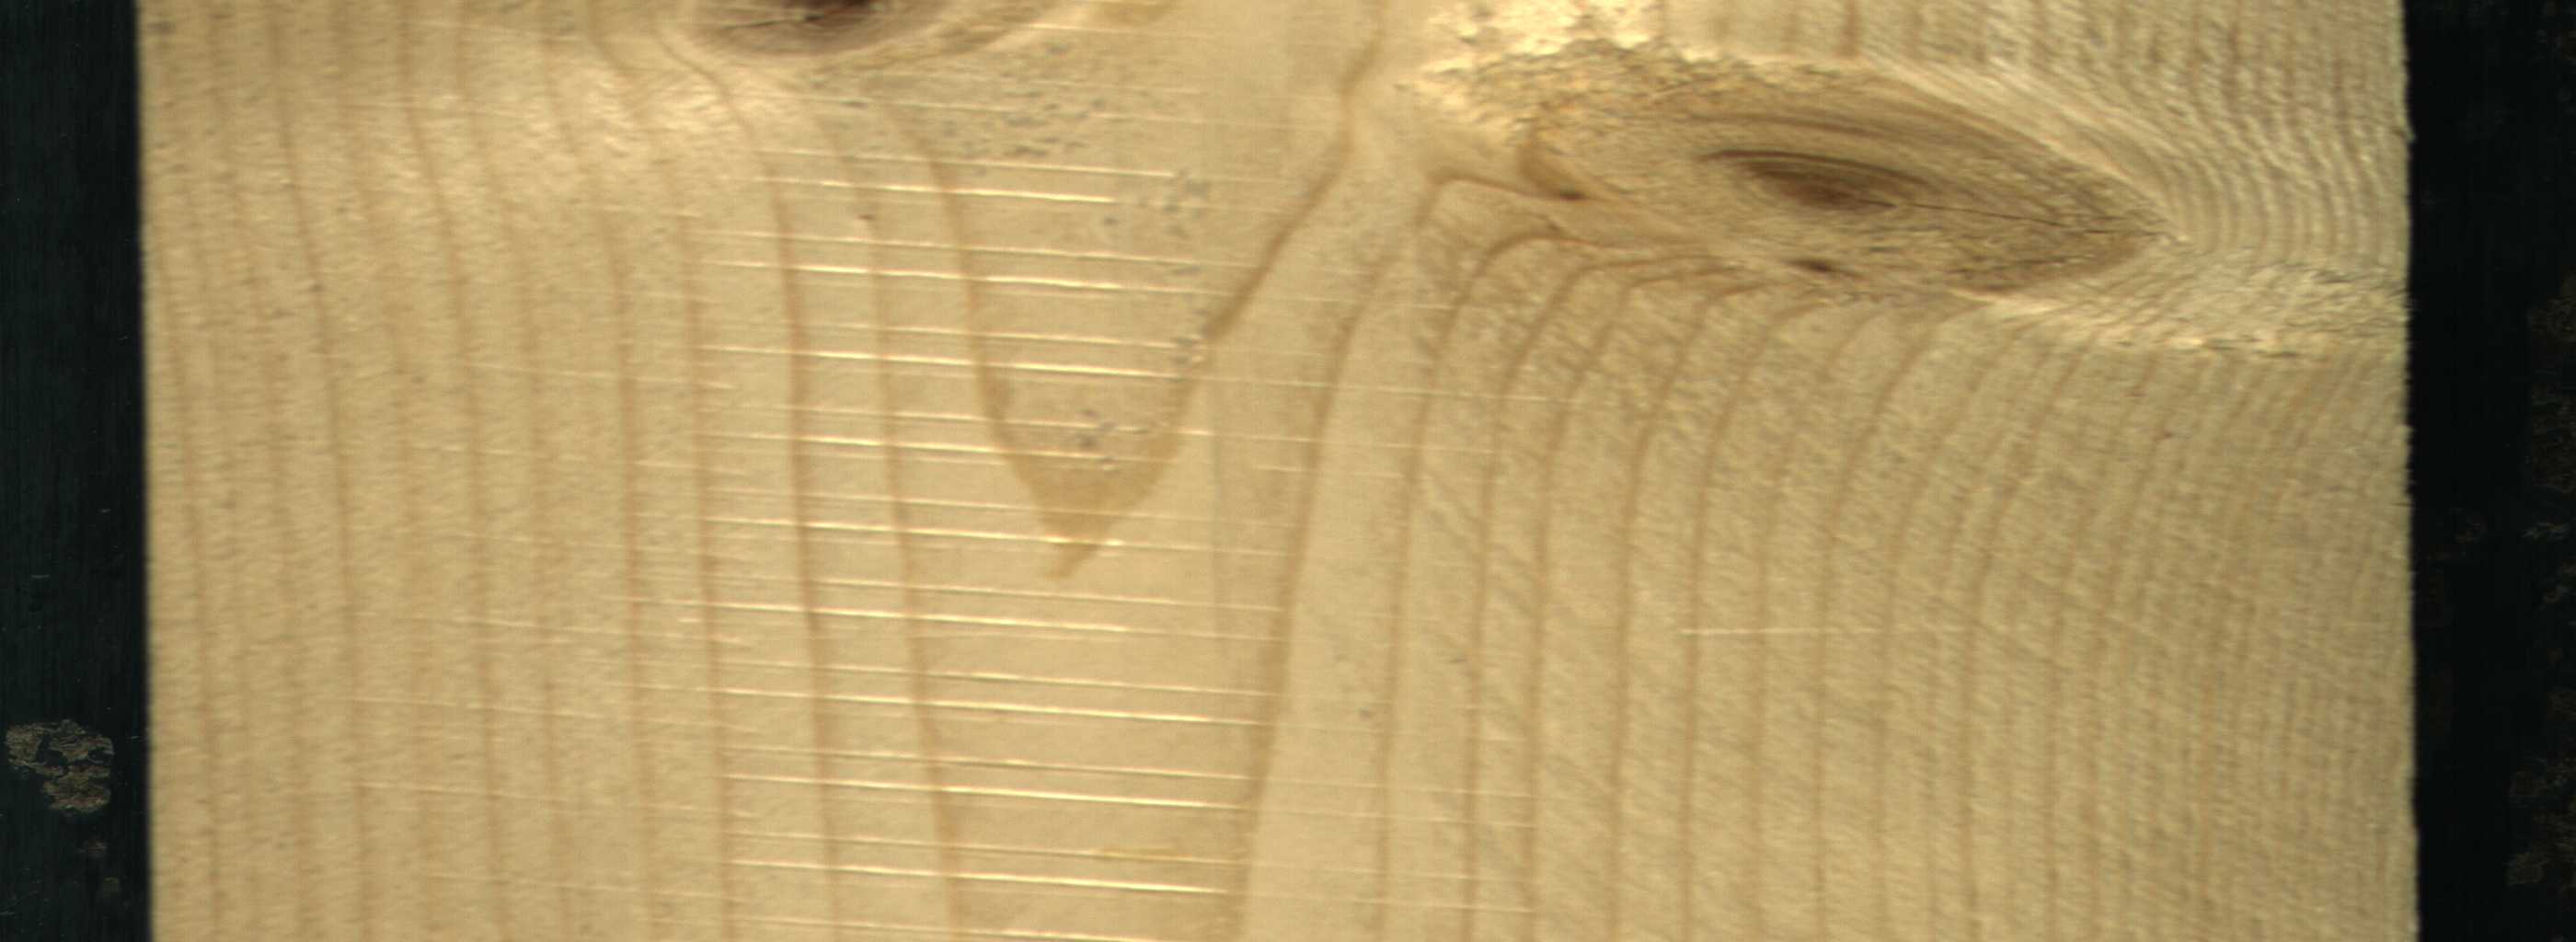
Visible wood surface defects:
Live_Knot
Live_Knot